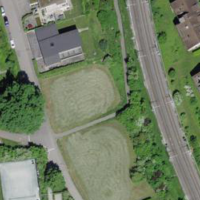
EUNIS habitat code: 53
Species observed at this site:
Rubus caesius